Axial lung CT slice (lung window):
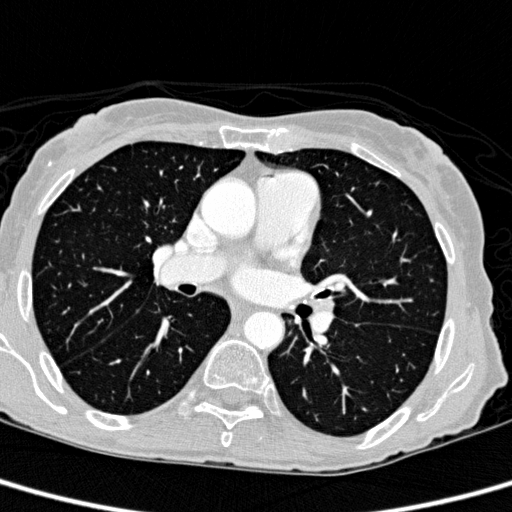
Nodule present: no